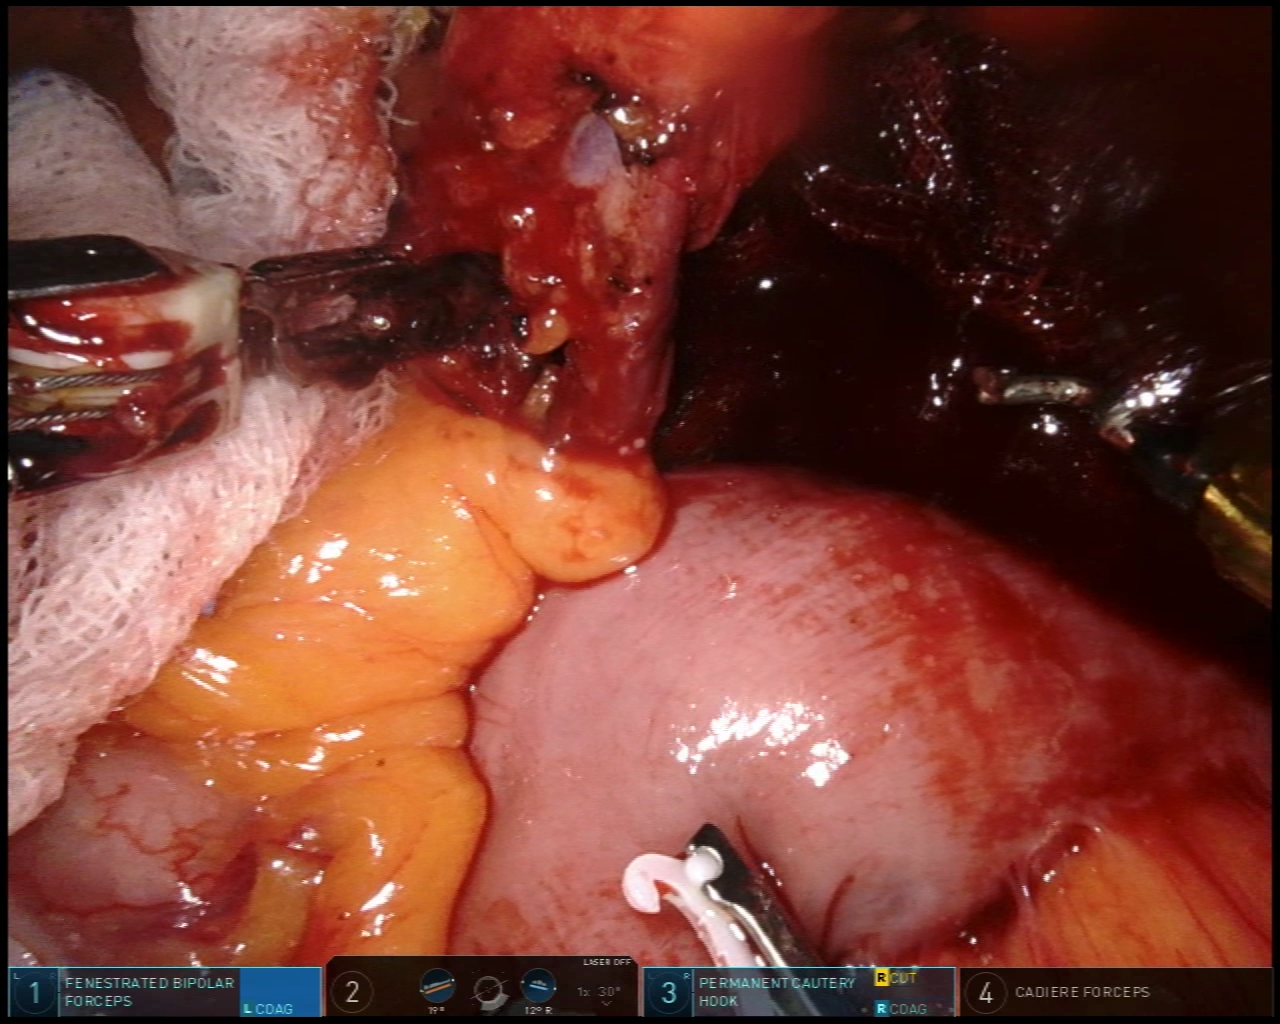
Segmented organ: intestinal_veins
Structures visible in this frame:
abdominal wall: no
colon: yes
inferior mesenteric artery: no
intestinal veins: yes
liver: no
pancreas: no
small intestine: no
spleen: no
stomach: no
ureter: no
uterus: no
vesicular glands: no